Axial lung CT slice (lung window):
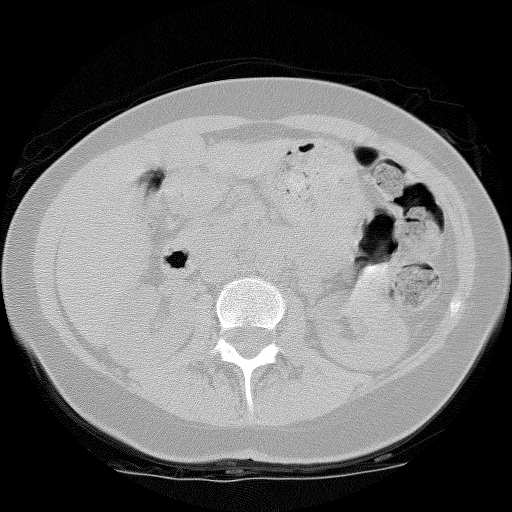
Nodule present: no